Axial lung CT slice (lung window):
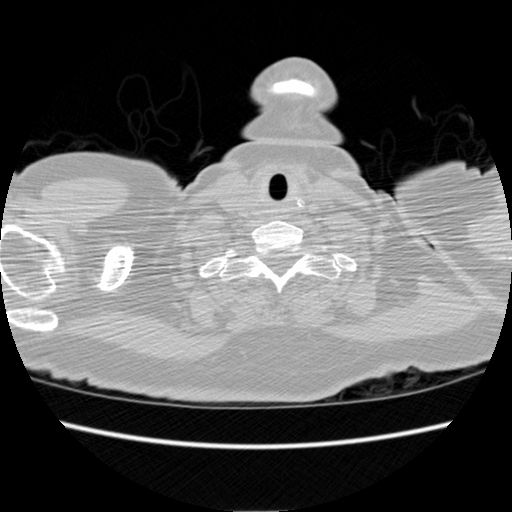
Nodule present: no